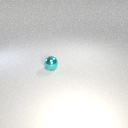
small cyan metal sphere